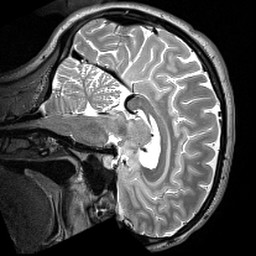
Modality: T2w
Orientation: sagittal
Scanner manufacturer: siemens
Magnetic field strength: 3 T
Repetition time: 3 s
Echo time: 0.418 s